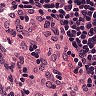
Metastatic tissue present: no